Question: I am using the appearance proxy to style my app, but I have a problem with the [UIBarButtonItem appearance]; I want to only style the buttons of the top UINavigationbar, but when I run the code below, the same style also gets applied to the done button of the keyboard.
'''
NSDictionary *btnAttributes = [NSDictionary dictionaryWithObjectsAndKeys:
[UIColor blackColor],
UITextAttributeTextColor,
[UIColor clearColor],
UITextAttributeTextShadowColor, nil];
[[UIBarButtonItem appearance] setTitleTextAttributes: btnAttributes
forState: UIControlStateNormal];
'''

So, my question is: Is it possible - using the appearance proxy - to style only bar buttons of the top navigation bar?
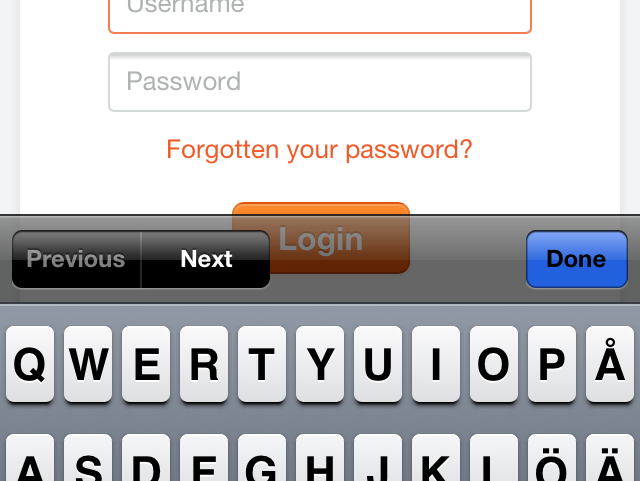
Answer: You can restrict the appearance to certain container classes. From the <URL>:
'''
appearanceWhenContainedIn:
'''
> Returns the appearance proxy for the receiver in a given containment
hierarchy. (required)
'''
+ (id)appearanceWhenContainedIn:(Class <UIAppearanceContainer>)ContainerClass,...
'''
ContainerClass,
A nil-terminated list of appearance container classes.
Return Value
The appearance proxy for the receiver in a given containment hierarchy.
This method throws an exception for any item in the var-args list that is not a Class object that conforms to the UIAppearanceContainer protocol.
Availability
Available in iOS 5.0 and later.
---
For your example, that would be:
'''
[[UIBarButtonItem appearanceWhenContainedIn:[UINavigationController class], nil]
setTitleTextAttributes:btnAttributes
forState:UIControlStateNormal];
'''